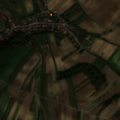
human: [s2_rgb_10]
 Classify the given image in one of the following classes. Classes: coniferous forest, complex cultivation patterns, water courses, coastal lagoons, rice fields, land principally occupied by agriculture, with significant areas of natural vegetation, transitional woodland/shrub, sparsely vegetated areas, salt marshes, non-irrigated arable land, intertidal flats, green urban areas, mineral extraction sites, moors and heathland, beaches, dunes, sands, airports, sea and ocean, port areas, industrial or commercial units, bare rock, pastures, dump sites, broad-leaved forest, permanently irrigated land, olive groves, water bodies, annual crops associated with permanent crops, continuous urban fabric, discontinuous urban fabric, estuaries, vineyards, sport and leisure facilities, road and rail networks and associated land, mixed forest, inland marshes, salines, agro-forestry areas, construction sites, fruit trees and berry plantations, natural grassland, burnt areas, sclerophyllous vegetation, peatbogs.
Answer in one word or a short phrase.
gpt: discontinuous urban fabric, non-irrigated arable land, vineyards, land principally occupied by agriculture, with significant areas of natural vegetation, broad-leaved forest